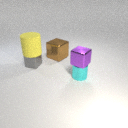
small gray metal cube below large yellow rubber cylinder